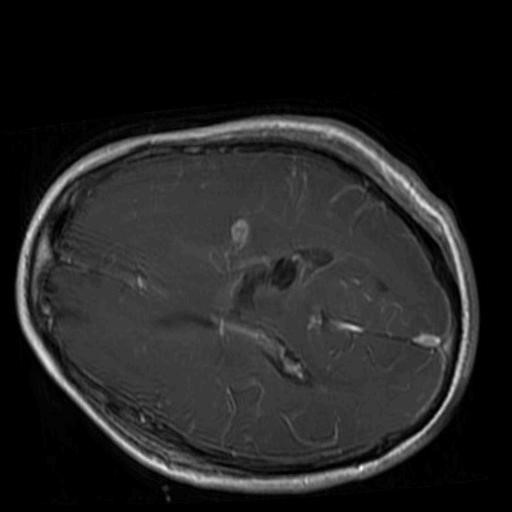
Label: brain_glioma